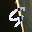
Label: 9